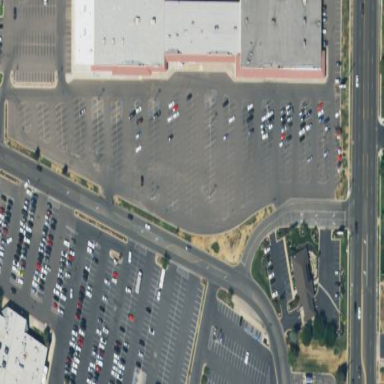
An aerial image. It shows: Retail area.